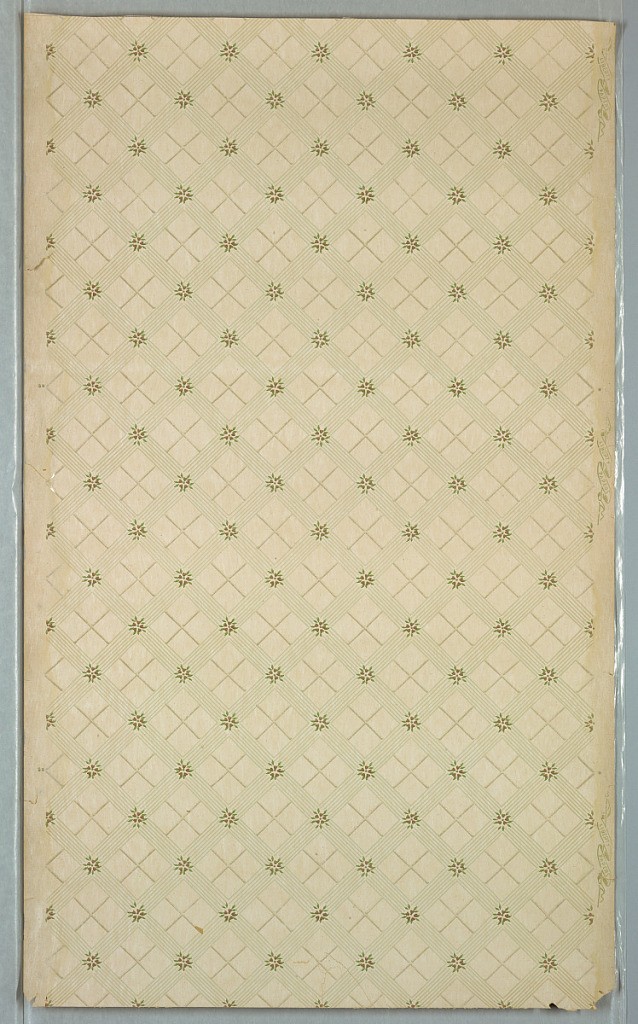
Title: Ceiling paper
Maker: Liberty Wall Paper Company, Schuylerville, New York
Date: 1905–1915
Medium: Machine-printed paper, liquid mica
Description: Plaid pattern alternating between wide bands and narrow stripes. Small floral motif at intersection of wide bands.